Field crop: tomato
Growth stage: 1
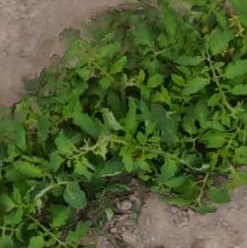
Species: tomato